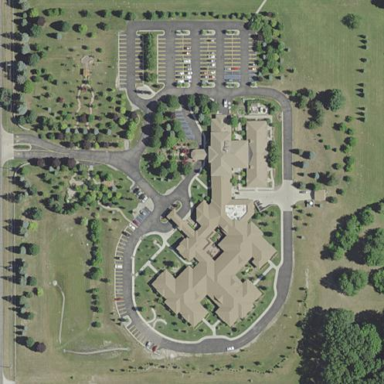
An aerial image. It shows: Nursing home.